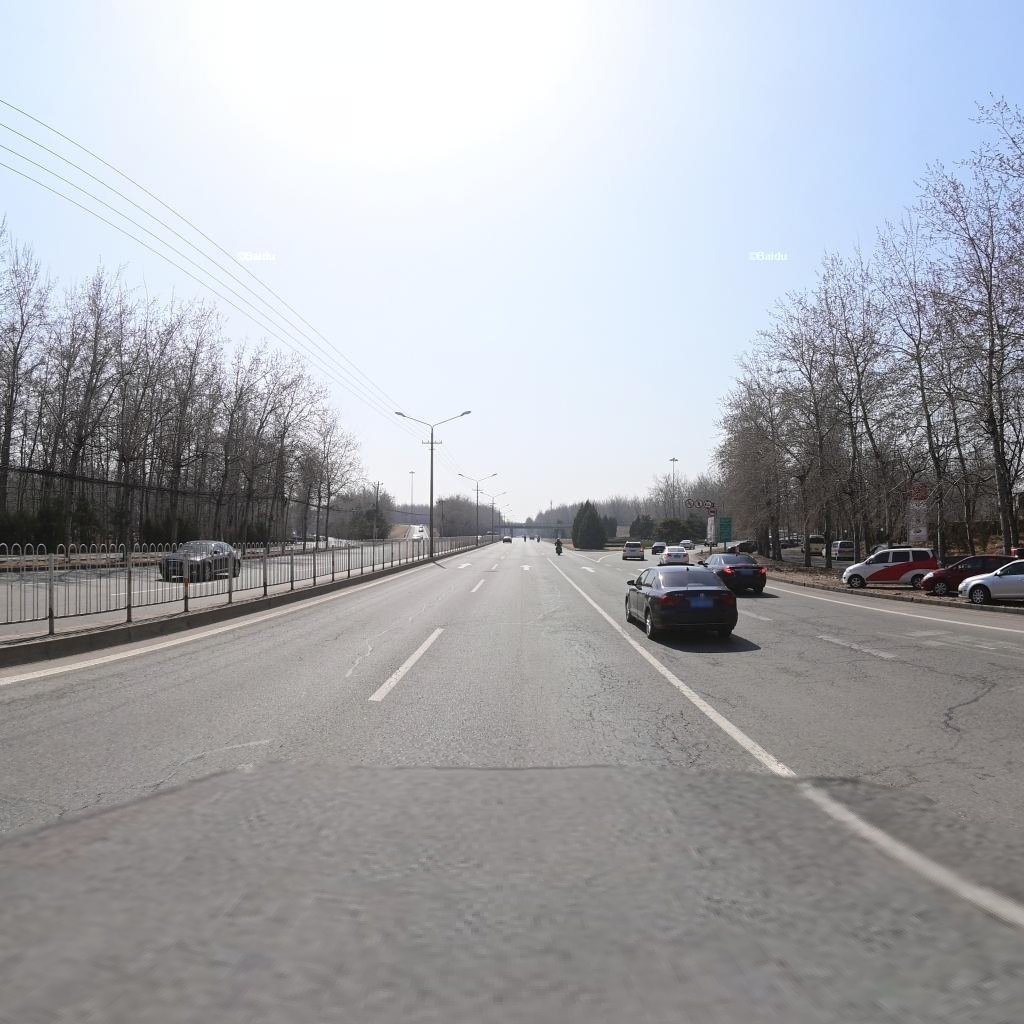
Region: Chaoyang
Road damage annotations: alligator crack, longitudinal patch, longitudinal patch